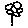
Label: flower